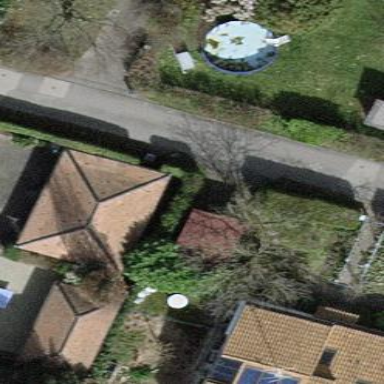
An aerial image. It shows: View of roof of building.